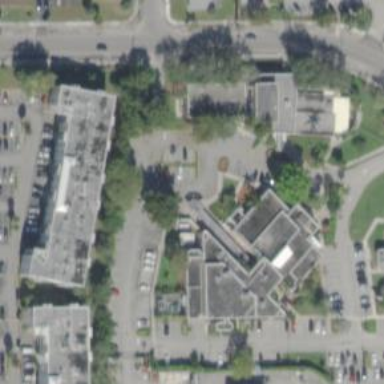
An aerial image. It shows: Government office building.